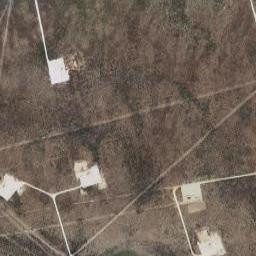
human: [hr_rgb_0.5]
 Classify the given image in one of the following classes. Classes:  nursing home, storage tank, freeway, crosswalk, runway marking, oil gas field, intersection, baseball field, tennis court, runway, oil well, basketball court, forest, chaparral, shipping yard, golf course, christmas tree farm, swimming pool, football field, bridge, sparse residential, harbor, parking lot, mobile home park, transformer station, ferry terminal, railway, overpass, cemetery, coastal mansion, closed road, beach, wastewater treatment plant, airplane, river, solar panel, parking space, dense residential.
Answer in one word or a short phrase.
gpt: oil gas field